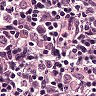
Metastatic tissue present: yes